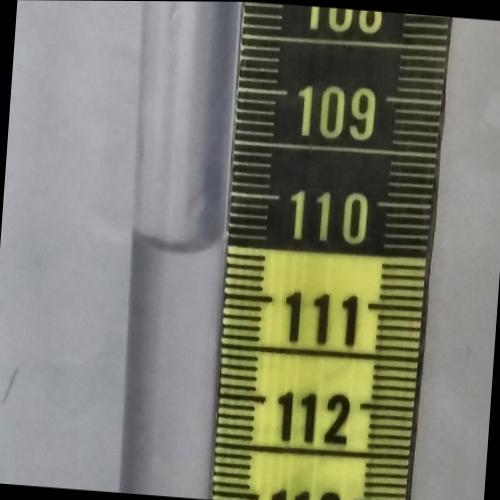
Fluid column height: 110.6 cm